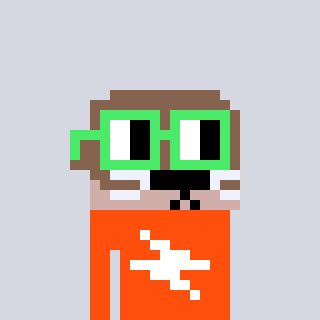
a pixel art character with square light green glasses, a otter-shaped head and a orange-colored body on a cool background